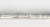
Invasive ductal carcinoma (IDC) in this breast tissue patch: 0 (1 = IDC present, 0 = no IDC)